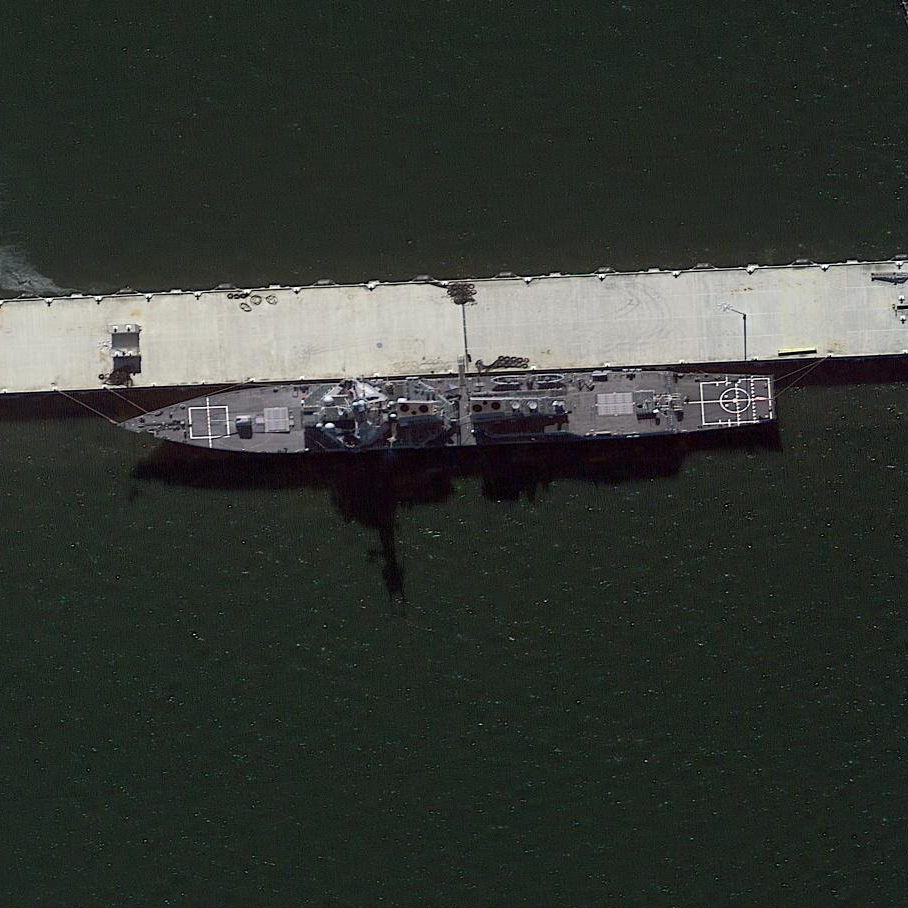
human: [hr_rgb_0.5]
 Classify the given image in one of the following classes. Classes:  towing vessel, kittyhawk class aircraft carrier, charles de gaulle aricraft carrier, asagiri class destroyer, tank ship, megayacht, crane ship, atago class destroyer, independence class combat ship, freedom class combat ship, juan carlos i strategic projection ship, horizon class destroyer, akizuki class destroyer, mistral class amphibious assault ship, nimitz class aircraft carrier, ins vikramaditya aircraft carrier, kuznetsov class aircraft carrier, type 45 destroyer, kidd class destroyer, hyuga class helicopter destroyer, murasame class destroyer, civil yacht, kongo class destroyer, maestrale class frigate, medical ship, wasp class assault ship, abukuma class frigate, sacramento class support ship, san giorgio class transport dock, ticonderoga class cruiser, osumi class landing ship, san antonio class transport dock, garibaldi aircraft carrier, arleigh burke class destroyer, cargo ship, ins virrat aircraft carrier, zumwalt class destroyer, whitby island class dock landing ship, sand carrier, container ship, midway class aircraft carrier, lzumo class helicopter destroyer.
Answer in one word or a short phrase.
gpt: Arleigh Burke class destroyer